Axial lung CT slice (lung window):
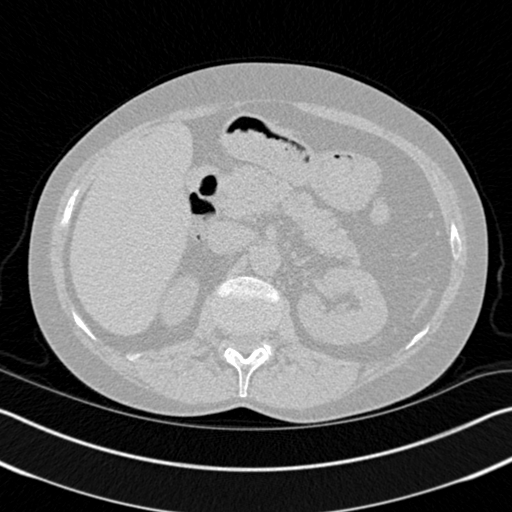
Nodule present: no